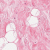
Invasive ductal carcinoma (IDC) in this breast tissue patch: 0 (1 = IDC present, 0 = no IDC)